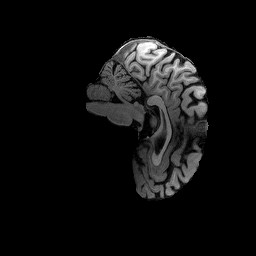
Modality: T1w
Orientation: sagittal
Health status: healthy